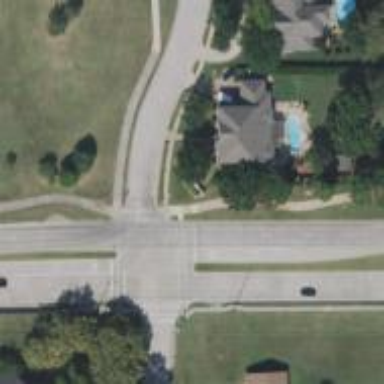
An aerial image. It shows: Marked road crossing.